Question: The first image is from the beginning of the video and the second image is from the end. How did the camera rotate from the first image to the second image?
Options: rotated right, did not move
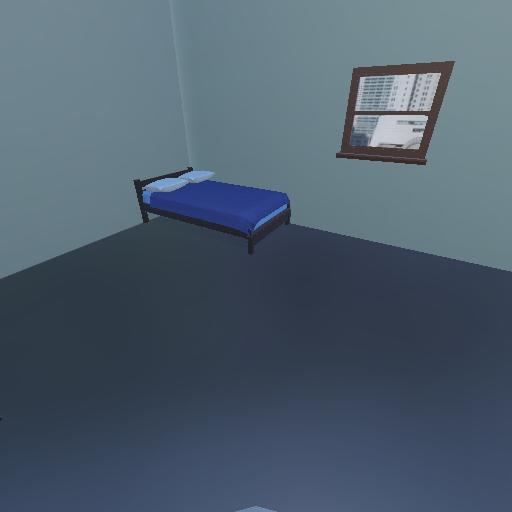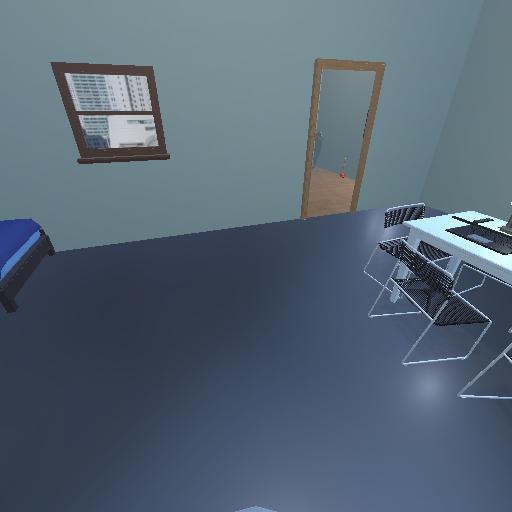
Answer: rotated right